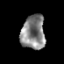
Tissue: prostate
Cell type: T cells
Senescence score: 0.3093
Nuclear area (px): 804
Mean DAPI intensity: 133.051